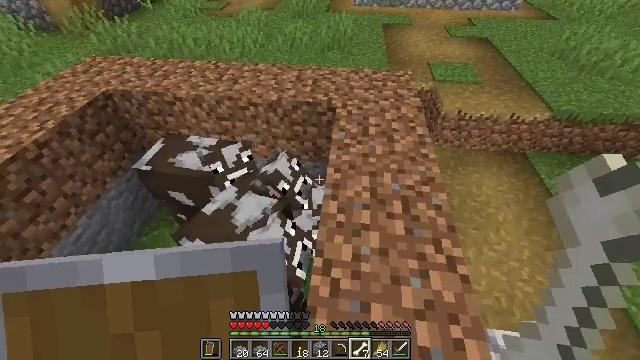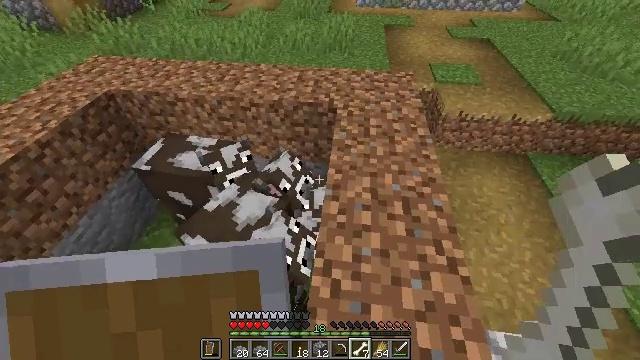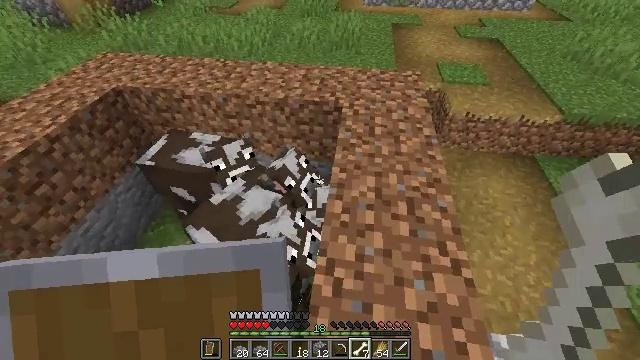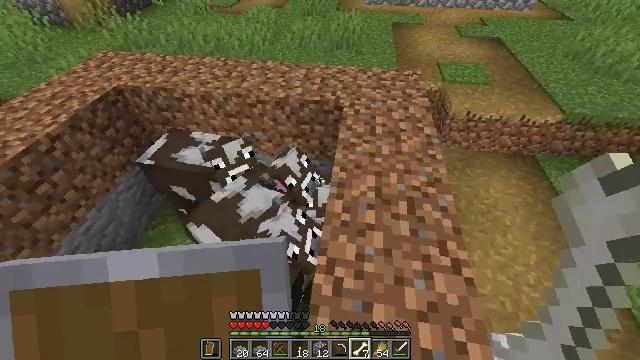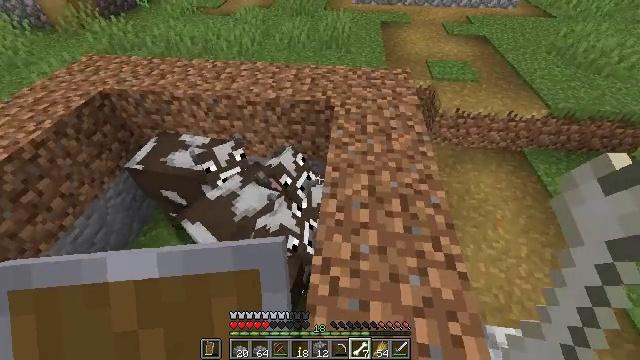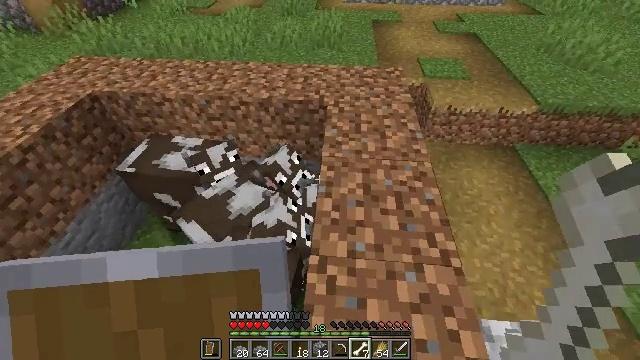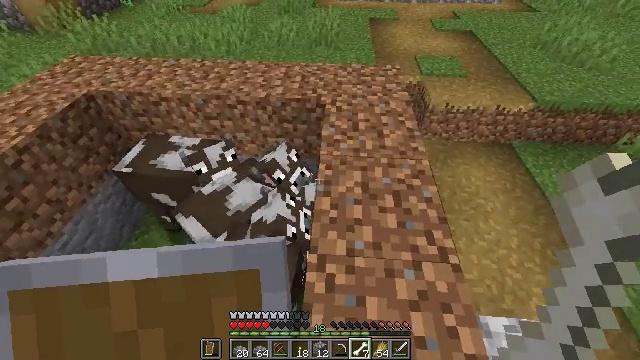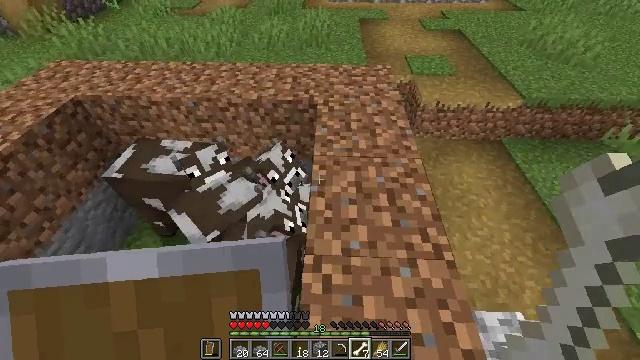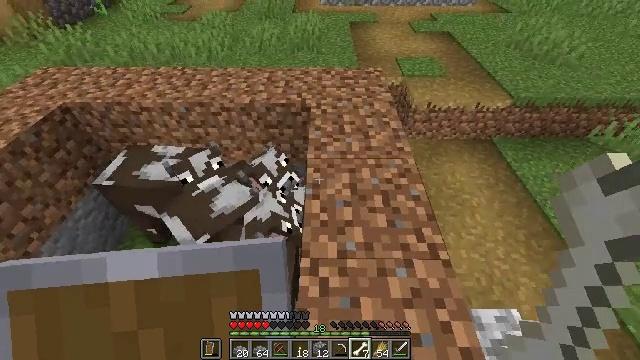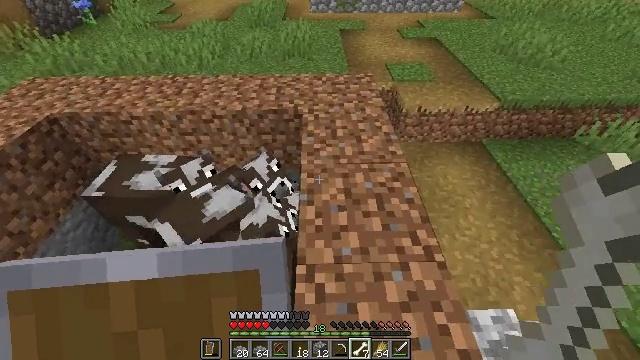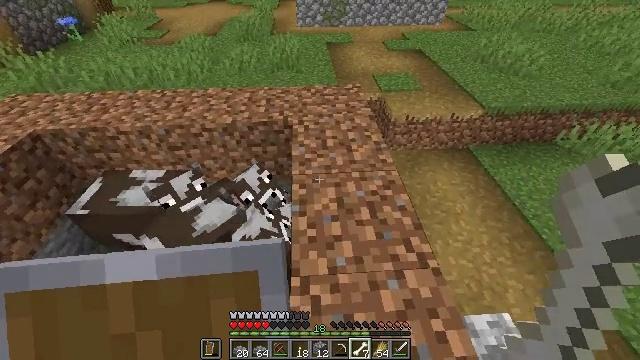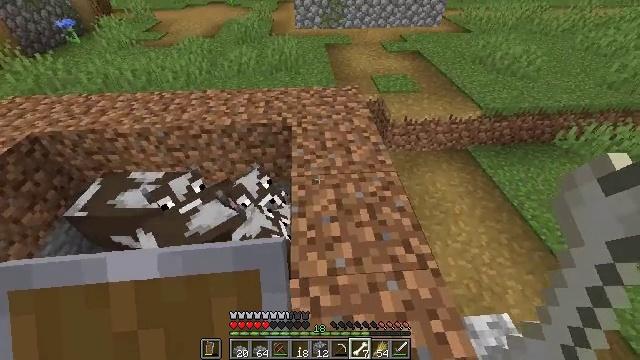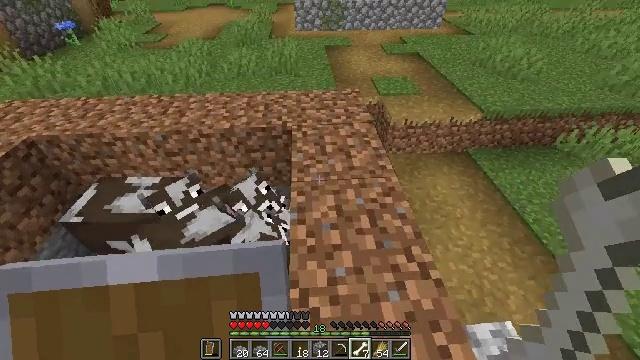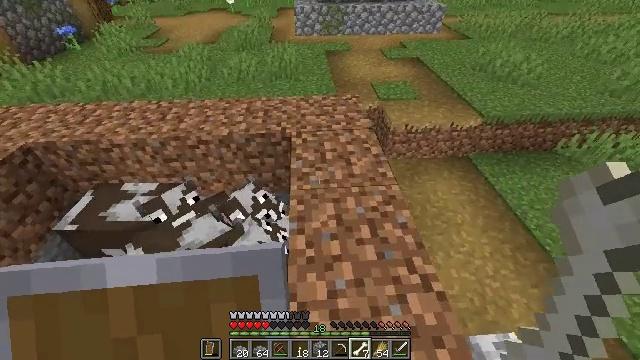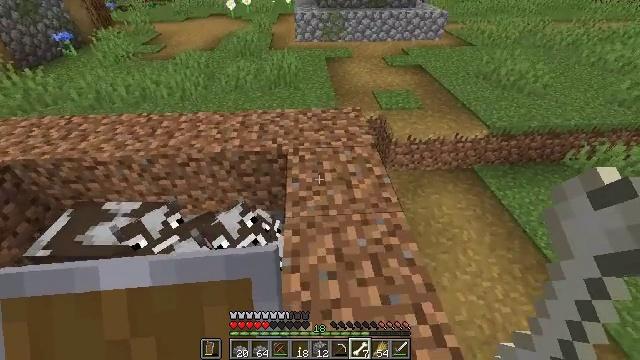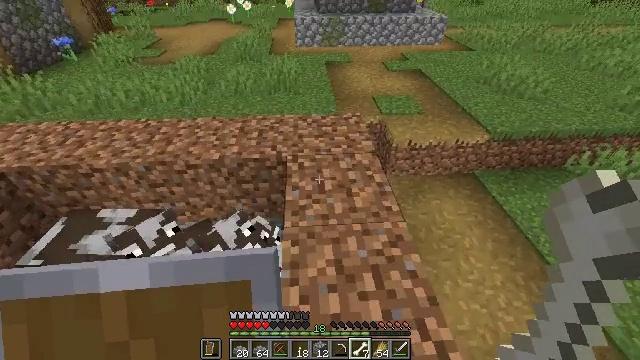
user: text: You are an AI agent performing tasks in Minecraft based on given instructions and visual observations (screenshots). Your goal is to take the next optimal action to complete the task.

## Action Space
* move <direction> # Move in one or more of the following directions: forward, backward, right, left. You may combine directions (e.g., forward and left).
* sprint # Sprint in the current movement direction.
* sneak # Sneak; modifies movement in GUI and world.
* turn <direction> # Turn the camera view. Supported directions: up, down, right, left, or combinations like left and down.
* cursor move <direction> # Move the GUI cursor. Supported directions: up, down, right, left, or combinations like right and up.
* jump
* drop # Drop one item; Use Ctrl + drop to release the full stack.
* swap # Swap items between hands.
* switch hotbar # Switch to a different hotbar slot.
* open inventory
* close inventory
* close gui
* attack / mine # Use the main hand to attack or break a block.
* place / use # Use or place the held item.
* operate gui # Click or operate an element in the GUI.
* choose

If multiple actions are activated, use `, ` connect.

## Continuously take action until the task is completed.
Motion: motion action
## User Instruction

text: Craft shears.
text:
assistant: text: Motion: no_op
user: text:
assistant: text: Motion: turn left
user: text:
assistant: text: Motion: no_op
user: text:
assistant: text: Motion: turn right
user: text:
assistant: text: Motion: turn right
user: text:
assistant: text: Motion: no_op
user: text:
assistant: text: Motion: turn right
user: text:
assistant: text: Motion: turn right
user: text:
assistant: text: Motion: turn right and up
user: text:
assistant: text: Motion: turn right and up
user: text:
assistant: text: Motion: no_op
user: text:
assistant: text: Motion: move forward
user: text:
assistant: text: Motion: move forward
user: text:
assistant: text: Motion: move forward
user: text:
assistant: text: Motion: no_op
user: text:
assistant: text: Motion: move forward, turn up
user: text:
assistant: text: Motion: move forward, turn up
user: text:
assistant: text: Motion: move forward, turn up
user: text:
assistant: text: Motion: move forward, turn up
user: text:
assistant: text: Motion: move forward
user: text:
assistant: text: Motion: move forward
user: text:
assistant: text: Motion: move forward
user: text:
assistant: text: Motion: move forward
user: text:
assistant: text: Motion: move forward, turn left
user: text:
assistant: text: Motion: move forward, turn left
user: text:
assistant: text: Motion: move forward, turn left
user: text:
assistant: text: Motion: move forward, turn left, jump
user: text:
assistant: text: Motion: move forward, turn left, jump
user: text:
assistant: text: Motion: move forward, turn left, jump
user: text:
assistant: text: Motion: move forward, turn left and up, jump